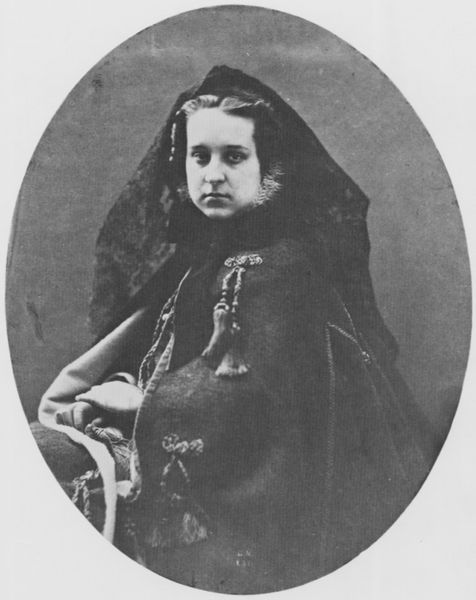
Titel: Madame Kalkbrenner (1828-1869)
Künstler: Gaspard-Félix Tournachon
Schlagwörter: dunkel, hand, kopf, umhang, weiß, mädchen, sitzen, frau, frisur, grau, haar, hell, hintergrund, licht, mund, nase, schwarz, stirn, blick, dame, schleier, tuch, haube, schleife, alt, jung, wand, augen, band, gesicht, kragen, rahmen, trauer, bild, bildnis, hände, portrait, porträt, fransen, gewand, haare, mantel, schnur, adel, saum, spitzen, scheitel, traurig, oval, kopfbedeckung, gefaltet, weib, kopftuch, ernst, kordel, quaste, junge frau, foto, fotografie, umgang, schwarz-weiß, dreiviertel, beten, fräulein, tracht, schwarz weis, halbprofil, seitenprofil, troddel, müde, haaransatz, troddeln, königin, bänder, fotographie, quasten, kapuze, fau, studio, viktoria, tassel, betbank, atelieraufnahme, pelerine, missmutig, traditionel, weiß0, licken, 19. jahrhundert, junfrau